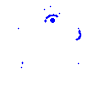
Particle: kaon